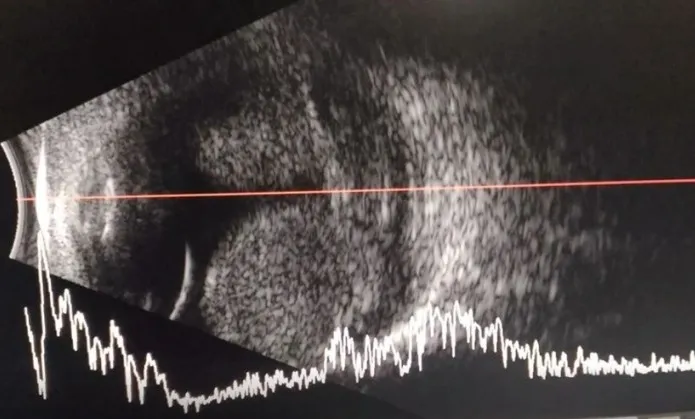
Photomicrograph of the ocular ultrasound of the right eye.
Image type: radiology (ultrasound)